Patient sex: F
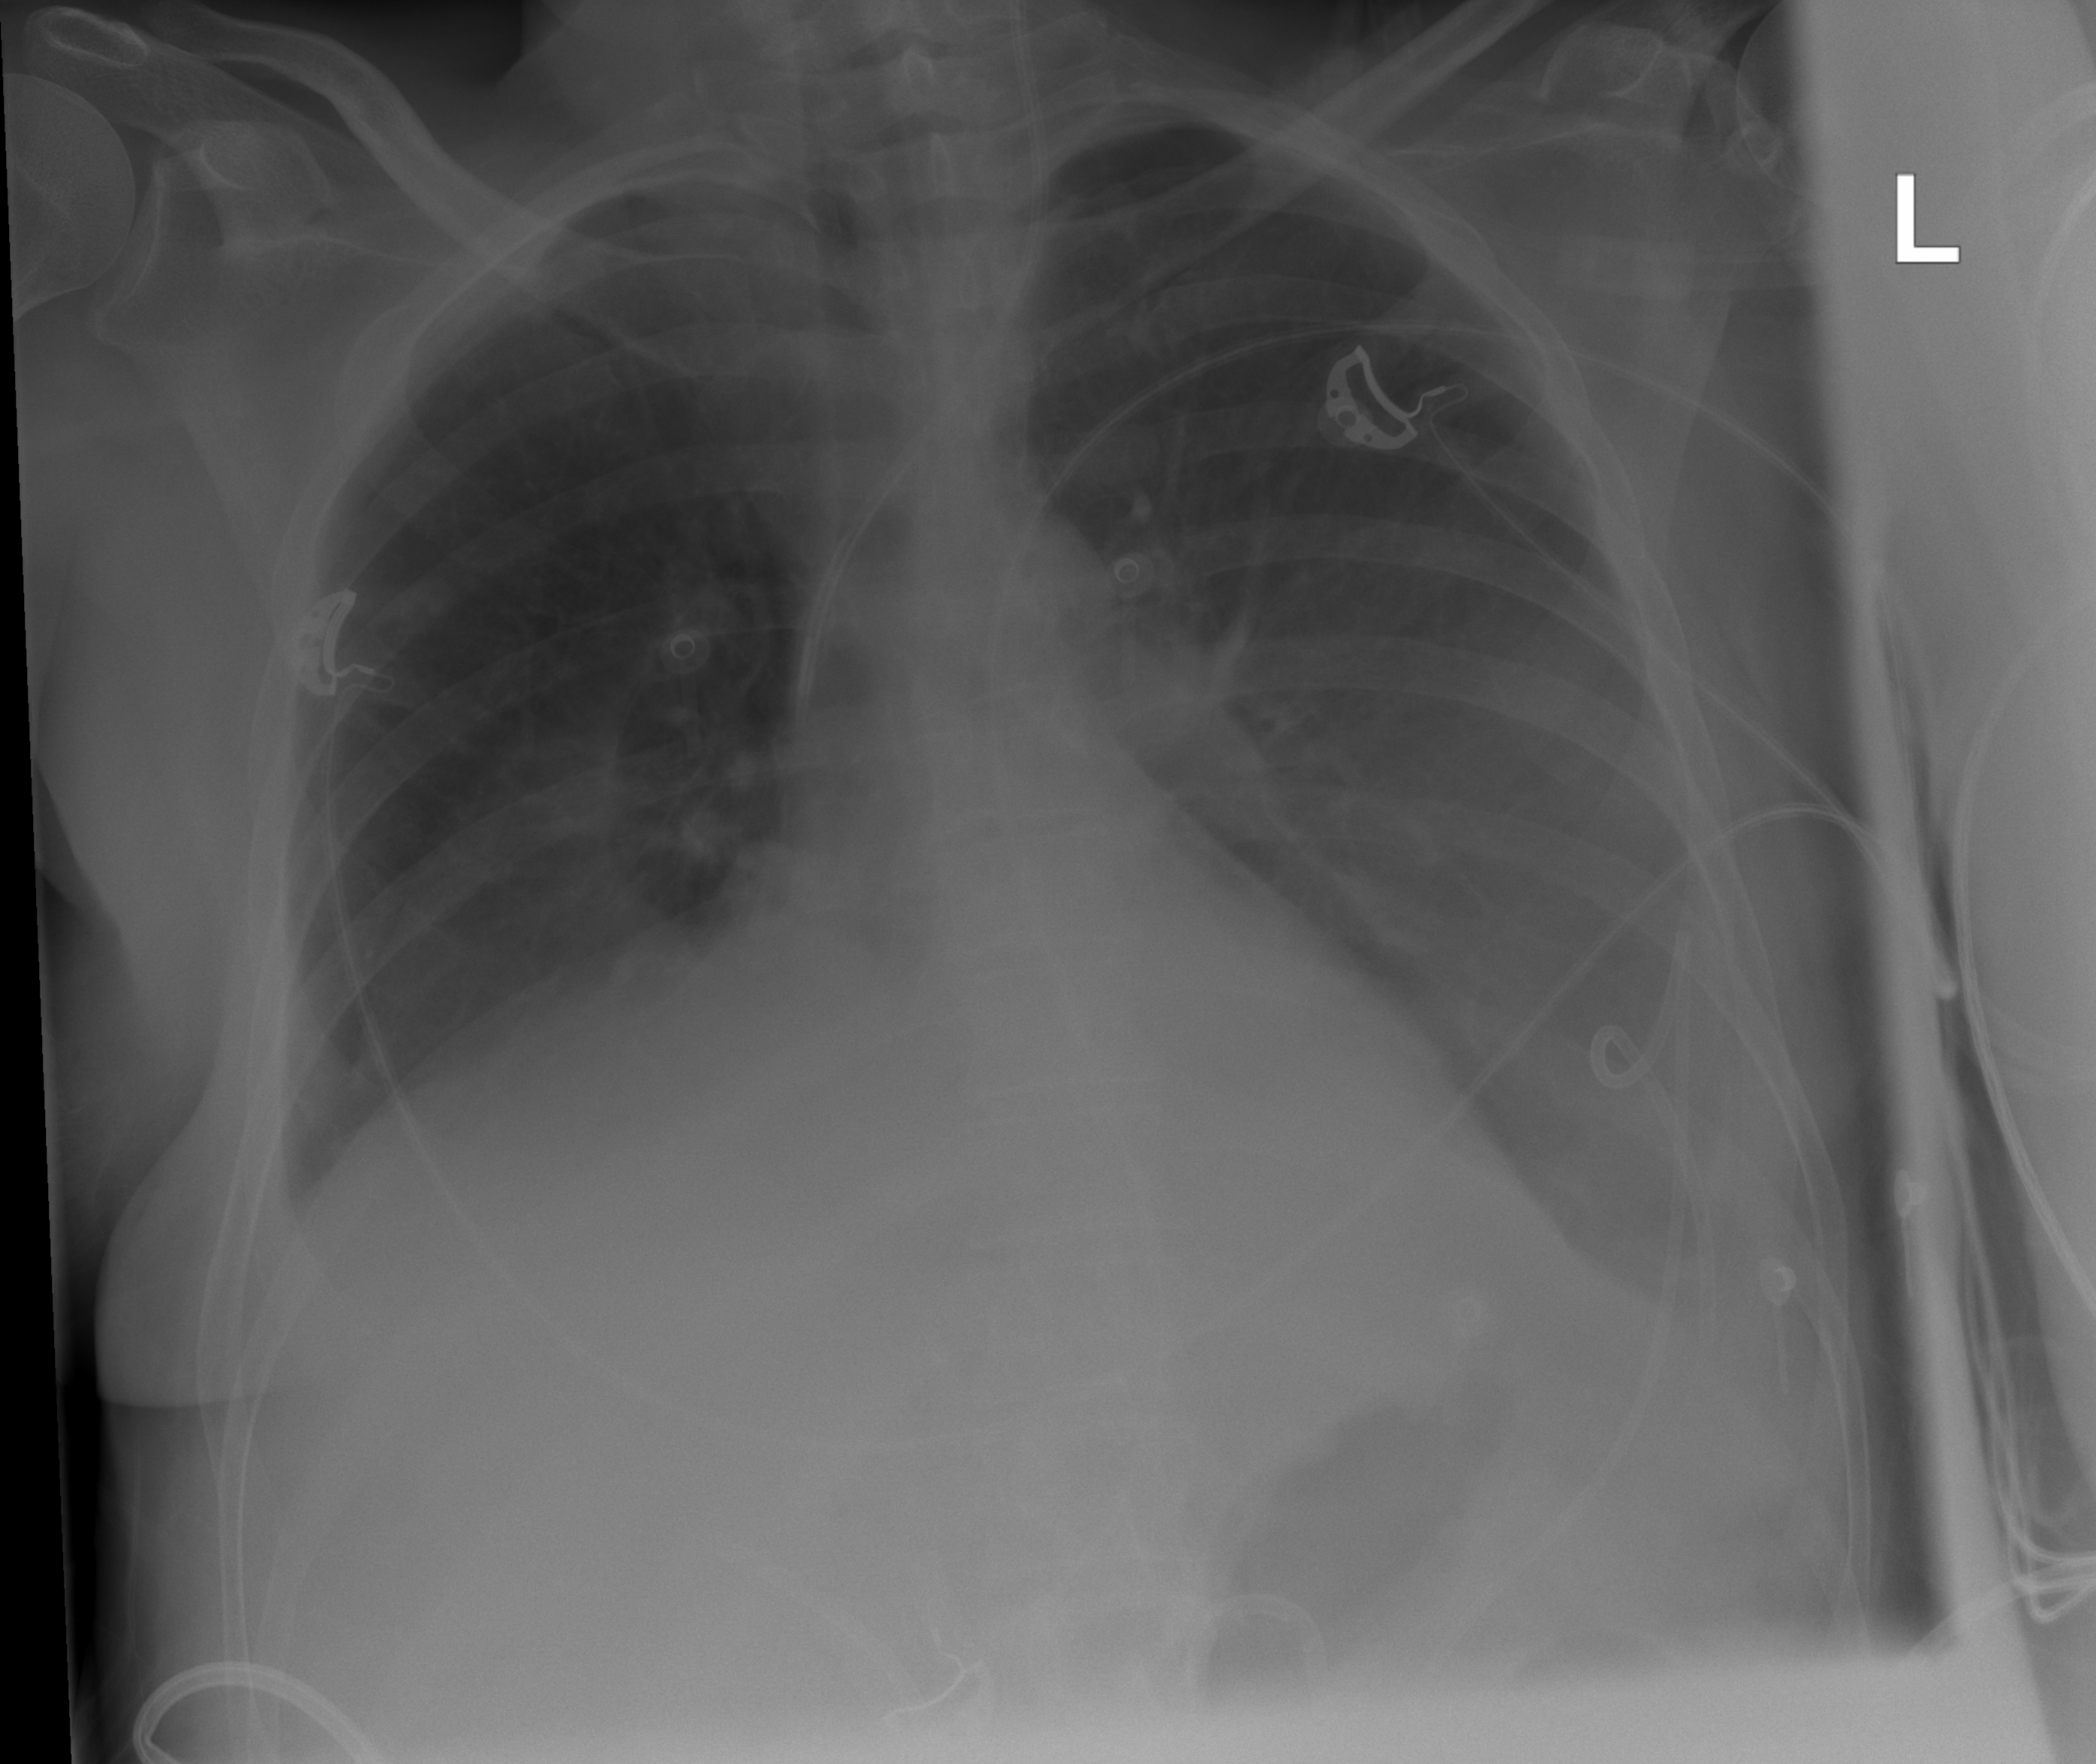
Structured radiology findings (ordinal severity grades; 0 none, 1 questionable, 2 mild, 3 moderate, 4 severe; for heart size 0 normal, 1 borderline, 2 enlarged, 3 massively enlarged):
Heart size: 1
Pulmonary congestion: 2
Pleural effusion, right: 3
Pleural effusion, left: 3
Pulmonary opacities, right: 0
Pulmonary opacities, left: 0
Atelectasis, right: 2
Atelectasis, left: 2